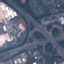
Land use / land cover: Highway